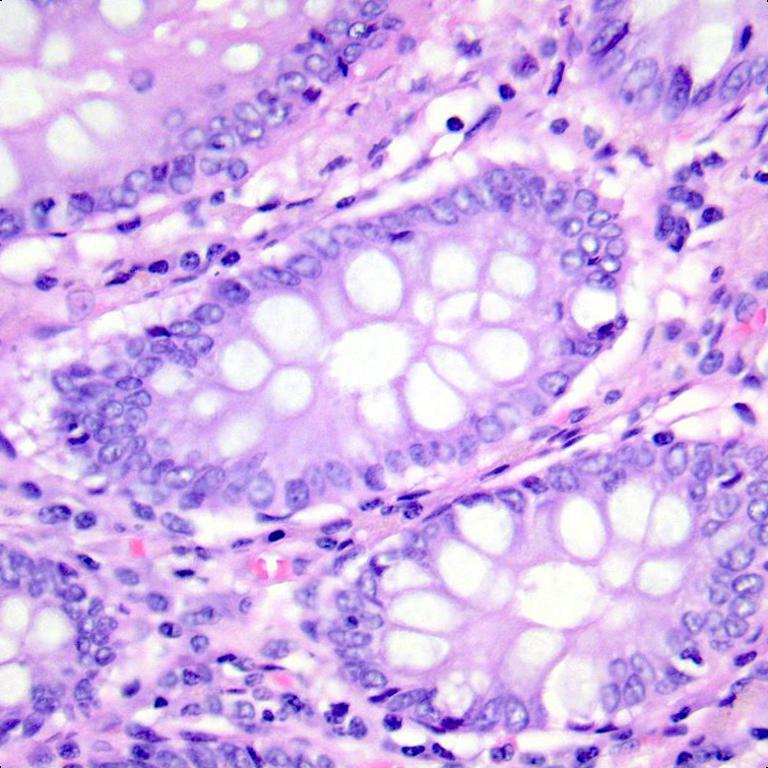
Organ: colon
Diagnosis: benign